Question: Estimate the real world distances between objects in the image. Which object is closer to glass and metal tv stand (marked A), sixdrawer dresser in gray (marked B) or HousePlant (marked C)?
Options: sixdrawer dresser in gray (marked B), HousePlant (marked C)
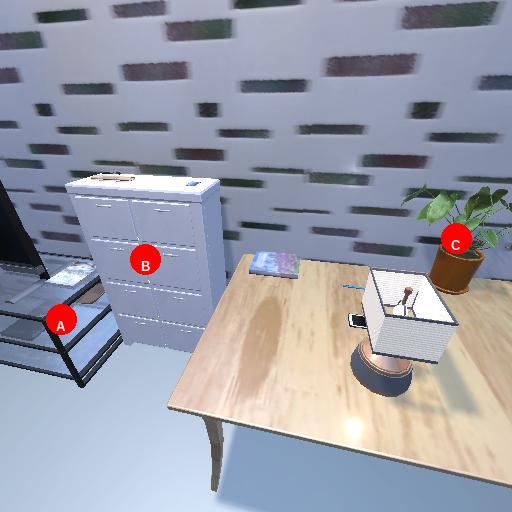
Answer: sixdrawer dresser in gray (marked B)